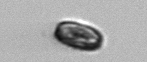
Label: Thalassiosira